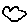
Label: cloud